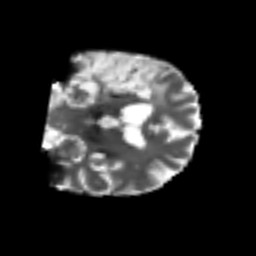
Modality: T2w
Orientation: coronal
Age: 51
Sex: male
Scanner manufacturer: siemens
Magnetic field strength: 3 T
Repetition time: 4.999 s
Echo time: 0.07946 s